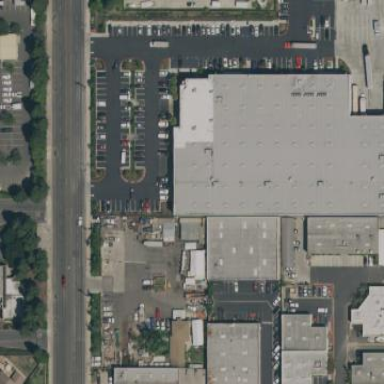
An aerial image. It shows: Industrial building.